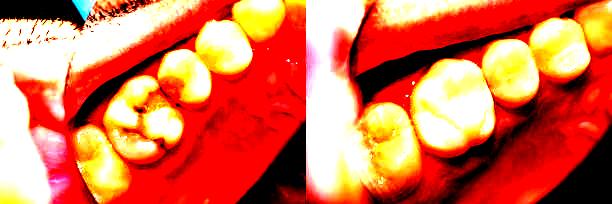
Condition: Calculus